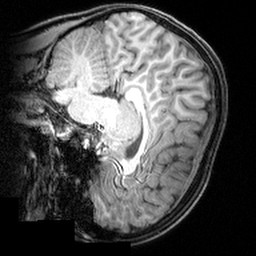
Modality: T1w
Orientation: sagittal
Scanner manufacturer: siemens
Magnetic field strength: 3 T
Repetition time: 1.9 s
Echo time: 0.00397 s